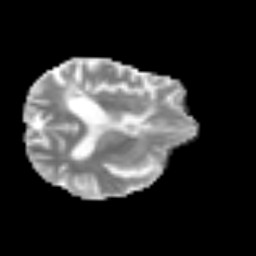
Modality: MD
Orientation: axial
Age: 64
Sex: male
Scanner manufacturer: siemens
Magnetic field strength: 3 T
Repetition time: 3.2 s
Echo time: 0.081 s